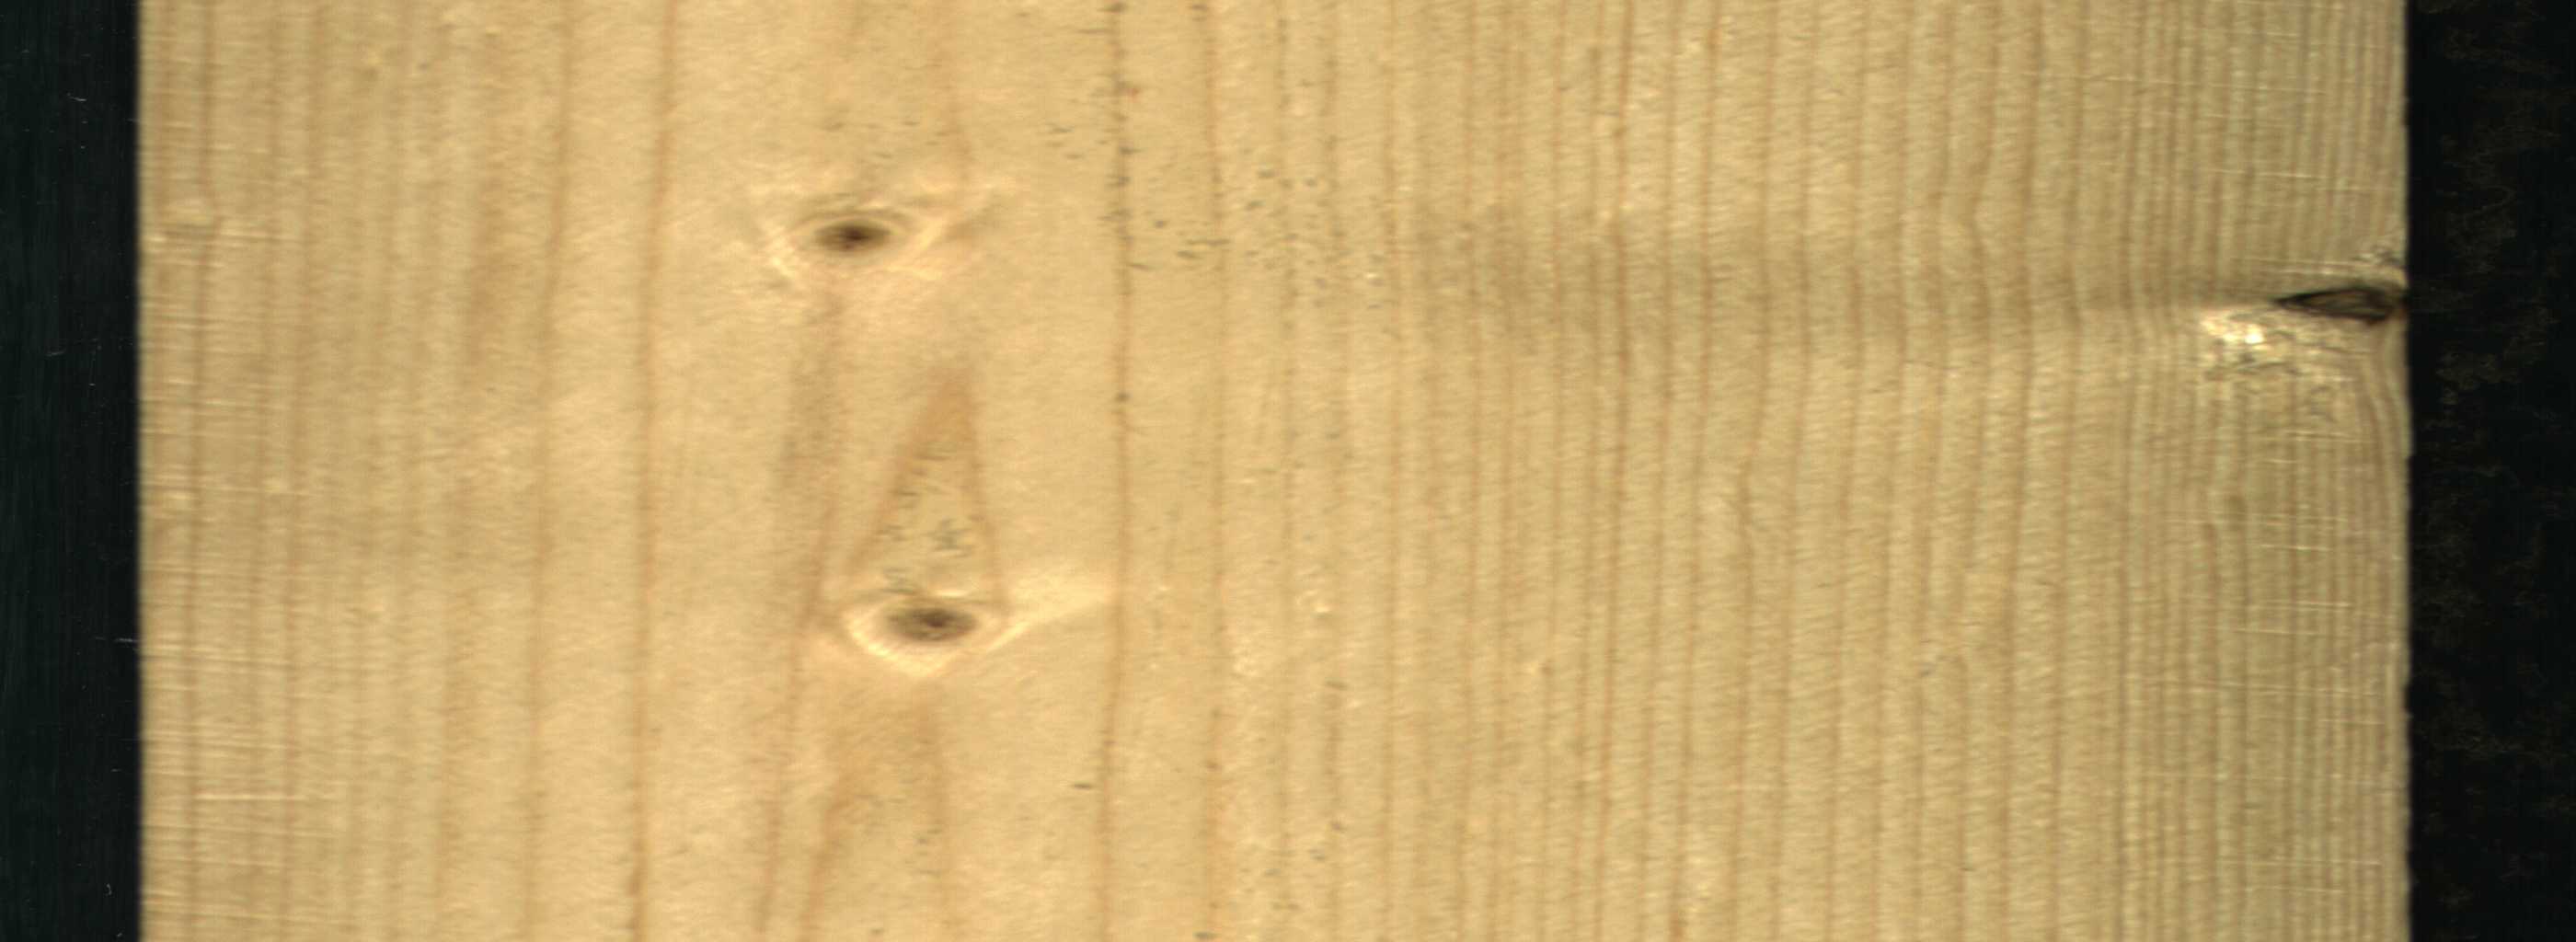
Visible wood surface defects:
Dead_Knot
Live_Knot
Live_Knot